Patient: sex M, age 61
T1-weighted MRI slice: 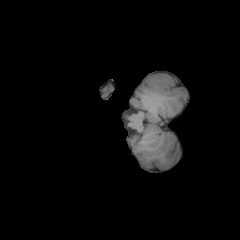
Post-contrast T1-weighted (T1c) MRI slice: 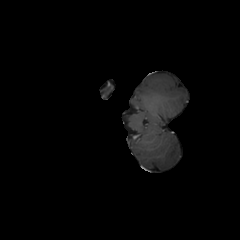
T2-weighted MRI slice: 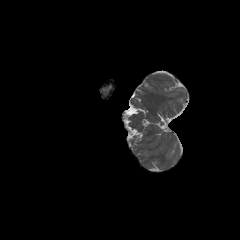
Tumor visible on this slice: no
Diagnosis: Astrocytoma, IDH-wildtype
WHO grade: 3